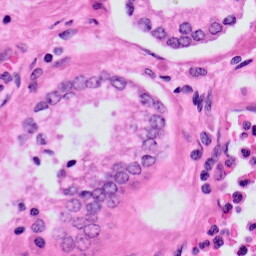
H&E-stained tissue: Prostate